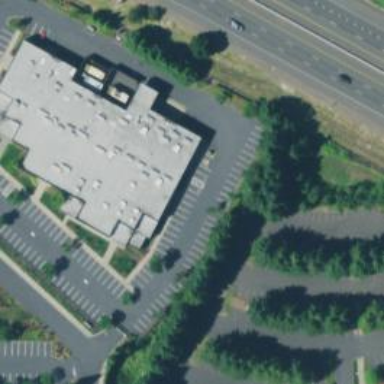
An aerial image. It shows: Parking space.